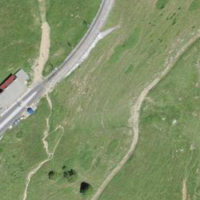
EUNIS habitat code: 23
Species observed at this site:
Prunella vulgaris